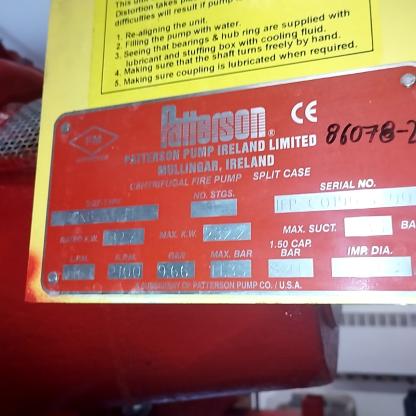
Klasa: tabliczka-znamionowa